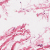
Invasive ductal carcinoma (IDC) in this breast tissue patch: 0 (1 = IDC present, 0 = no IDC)